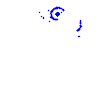
Particle: kaon